Question: In my Android application my map screen shows direction and Google map when click marker on the map. I use the following in my application.
XML:
'''
<fragment
android:id="@+id/map"
android:name="com.google.android.gms.maps.MapFragment"
android:layout_width="match_parent"
android:layout_height="match_parent" />
'''
In code:
'''
GoogleMap googleMap = ((MapFragment) getFragmentManager().findFragmentById(
R.id.map)).getMap();
'''
I have marked the direction and Google map icon marked in blue color. please see the image of my map screen.

How to hide direction and Google map icon from map fragment?
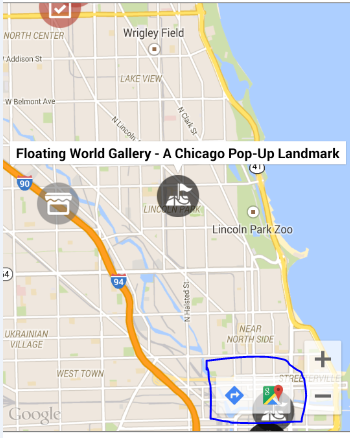
Answer: TL;DR version:
Try overriding <URL> and return 'true'.
Longer version:
When you return 'true' you say to 'GoogleMap'
> I, the developer, handled a click on the Marker. You, the GoogleMap, don't have to do anything.
So as a result 'GoogleMap' does not perform its default action which in this case would be: show those buttons (which you don't want).